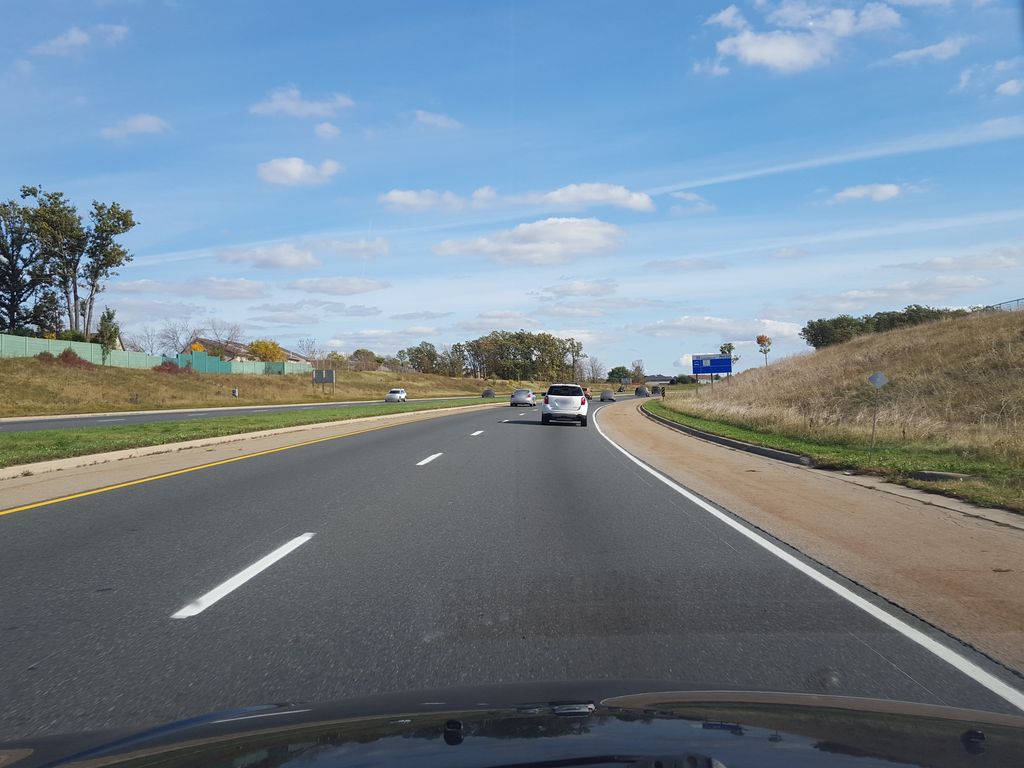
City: hamilton